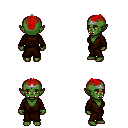
a pixel art fantasy rpg character, female body template, orc, green skin, brown robe, gold greaves, red short mohawk hairstyle, silver tiara, four views (front, back, left, right), 2x2 character sprite sheet, small pixel art, hard edges, no anti-aliasing